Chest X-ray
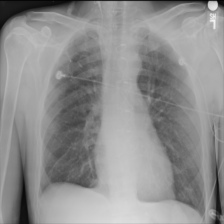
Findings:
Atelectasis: negative
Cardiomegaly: negative
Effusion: negative
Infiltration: negative
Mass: negative
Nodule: negative
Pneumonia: negative
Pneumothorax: negative
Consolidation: negative
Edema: negative
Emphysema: negative
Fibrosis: negative
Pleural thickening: negative
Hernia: negative